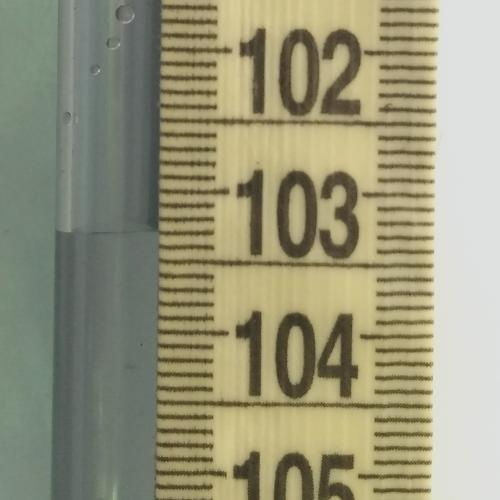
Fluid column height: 103.3 cm